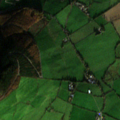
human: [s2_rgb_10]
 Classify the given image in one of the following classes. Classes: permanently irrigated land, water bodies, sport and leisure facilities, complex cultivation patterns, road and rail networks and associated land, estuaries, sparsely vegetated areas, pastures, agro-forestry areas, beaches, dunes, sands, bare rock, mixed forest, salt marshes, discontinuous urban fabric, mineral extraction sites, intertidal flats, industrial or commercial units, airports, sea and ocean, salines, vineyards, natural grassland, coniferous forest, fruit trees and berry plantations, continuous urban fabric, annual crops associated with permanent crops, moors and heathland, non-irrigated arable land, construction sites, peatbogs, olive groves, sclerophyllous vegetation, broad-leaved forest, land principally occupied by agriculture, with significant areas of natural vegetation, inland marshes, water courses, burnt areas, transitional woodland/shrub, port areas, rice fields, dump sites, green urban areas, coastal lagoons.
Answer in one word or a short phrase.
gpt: pastures, coniferous forest